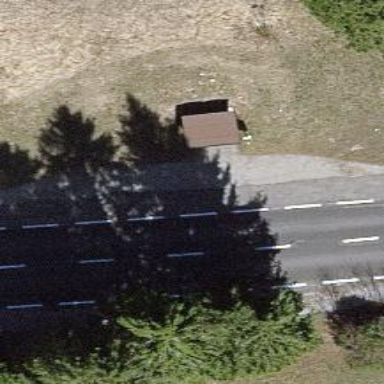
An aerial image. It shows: Bus stop with platform for public transport.